Question: I'm trying to plot the Partial Dependence and ICE plots for a Multi-layer perceptron classifier. I'm using the UCI Adult dataset. I have Label Encoded the categorical features and Scaled the overall dataframe and then performed a test-train split on the scaled dataframe.
Now when I'm trying to plot the PDP and ICE plots I get the Age values (column in the X Axis of the plot) as scaled and hence not comprehend-able. I want the age values to be the original values before scaling was performed on the data. How can I achieve this?
This is the code for the plots:
'''
from pdpbox import pdp, info_plots
pdp_age = pdp.pdp_isolate(model=mlp, dataset=X_train, model_features=X_train.columns, feature='Age')
#PDP Plot
fig, axes = pdp.pdp_plot(pdp_age, 'Age', plot_lines=False, center=False, frac_to_plot=0.5, plot_pts_dist=True,x_quantile=True, show_percentile=True)
#ICE Plot
fig, axes = pdp.pdp_plot(pdp_age, 'Age', plot_lines=True, center=False, frac_to_plot=0.5, plot_pts_dist=True,x_quantile=True, show_percentile=True)
'''

You can see from the plot that the Age values cannot be comprehended, I want the Age values to be in their true form. How can I do this ?
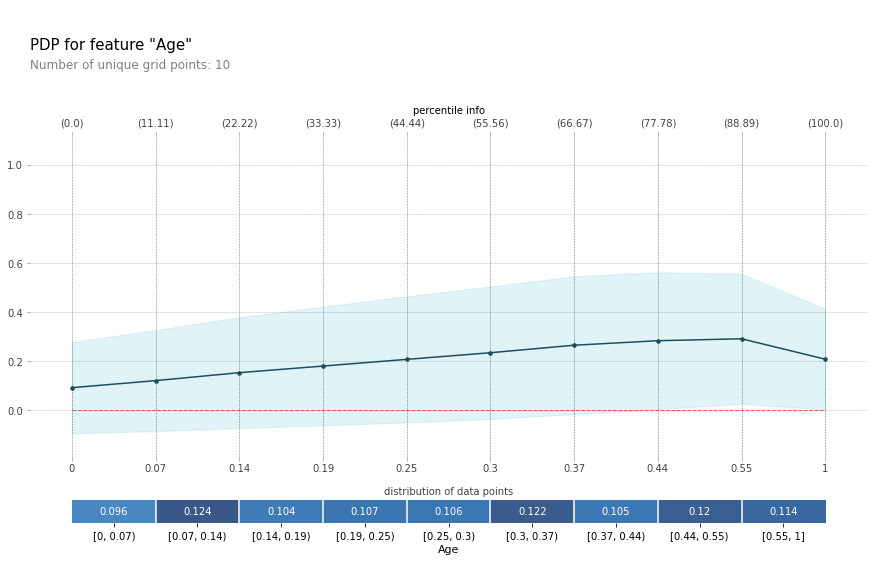
Answer: I was able to solve the above problem by using a Pipeline object. I used one hot encoding for the categorical variables and then pushed the scaling and the classifier operations into the Pipeline object. I was then able to use the encoded X_train without any issues for the partial dependence plot and I got the actual Age value ranges, what I was looking for.